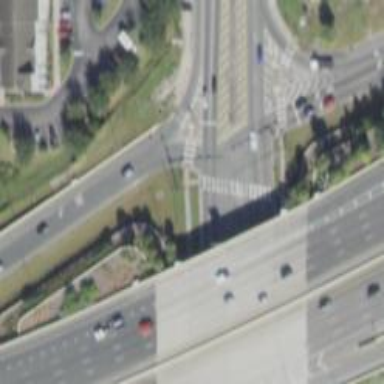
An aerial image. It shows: Marked road crossing.